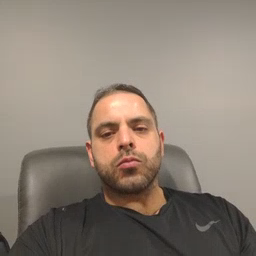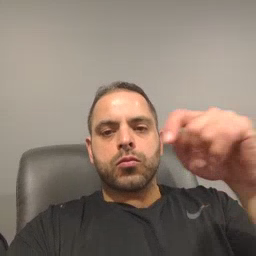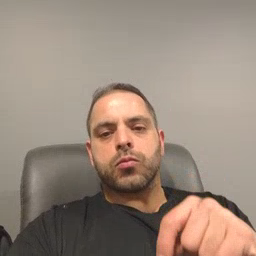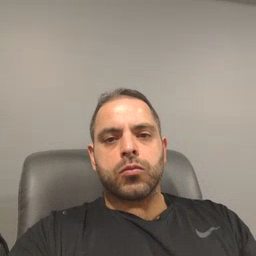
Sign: down